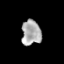
Tissue: prostate
Cell type: T cells
Senescence score: 0.1337
Nuclear area (px): 475
Mean DAPI intensity: 171.175